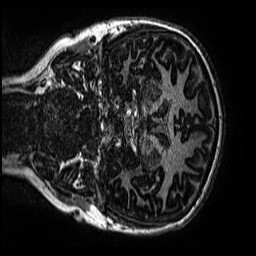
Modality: MP2RAGE
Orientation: coronal
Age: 14
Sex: female
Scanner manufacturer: siemens
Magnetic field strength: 3 T
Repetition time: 4 s
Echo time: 0.00299 s